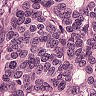
Metastatic tissue present: yes